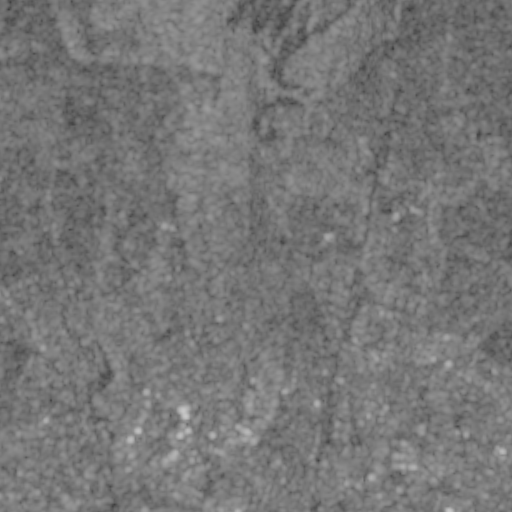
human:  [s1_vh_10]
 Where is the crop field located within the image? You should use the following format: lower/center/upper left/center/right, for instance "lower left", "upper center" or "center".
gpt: The crop field is located in the upper left of the image.
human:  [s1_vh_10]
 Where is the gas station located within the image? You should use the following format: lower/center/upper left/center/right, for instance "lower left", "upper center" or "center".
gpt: The gas station is located in the lower left of the image.
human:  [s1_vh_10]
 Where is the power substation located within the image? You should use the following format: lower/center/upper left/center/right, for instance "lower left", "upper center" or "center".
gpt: The power substation is located in the lower right of the image.
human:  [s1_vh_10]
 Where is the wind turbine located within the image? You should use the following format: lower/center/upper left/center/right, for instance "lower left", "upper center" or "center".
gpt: The wind turbine is located in the upper center of the image.
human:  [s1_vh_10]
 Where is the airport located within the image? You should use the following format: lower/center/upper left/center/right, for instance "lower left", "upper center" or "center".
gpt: There is no airport in the image.

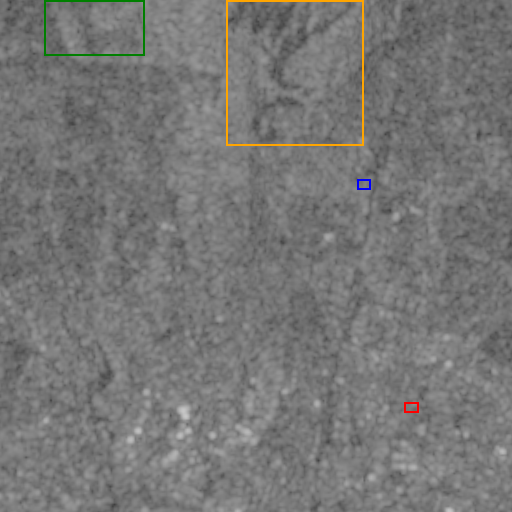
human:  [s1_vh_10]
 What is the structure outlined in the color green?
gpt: The structure outlined in green is a crop field.
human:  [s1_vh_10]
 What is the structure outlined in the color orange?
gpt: The structure outlined in orange is a park.
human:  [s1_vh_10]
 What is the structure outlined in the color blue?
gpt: The structure outlined in blue is a parking lot.
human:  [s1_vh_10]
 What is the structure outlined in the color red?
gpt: The structure outlined in red is a power substation.
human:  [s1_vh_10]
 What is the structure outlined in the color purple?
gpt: There is no purple outline.